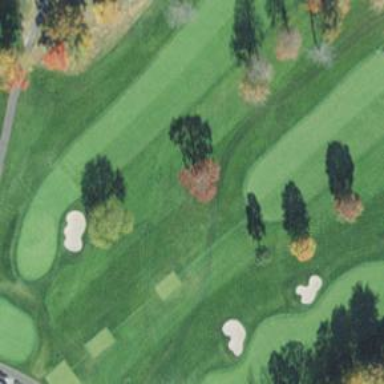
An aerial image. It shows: Path for both roads and golfers.